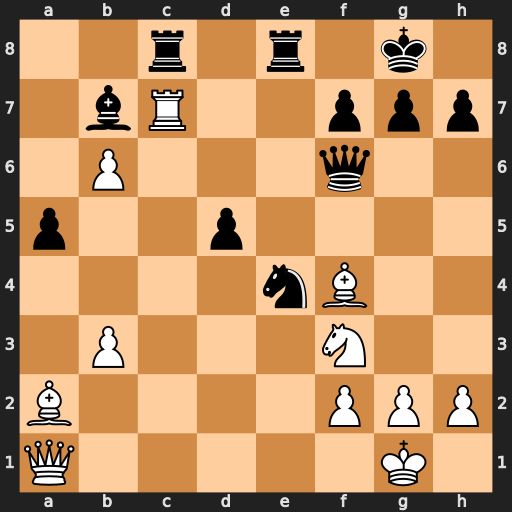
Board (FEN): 2r1r1k1/1bR2ppp/1P3q2/p2p4/4nB2/1P3N2/B4PPP/Q5K1
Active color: w
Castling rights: -
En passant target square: -
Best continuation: Qxf6 Nxf6 Rxb7